Aerial crown-view tile of a tropical tree (Barro Colorado Island, Panama), acquired 20241112:
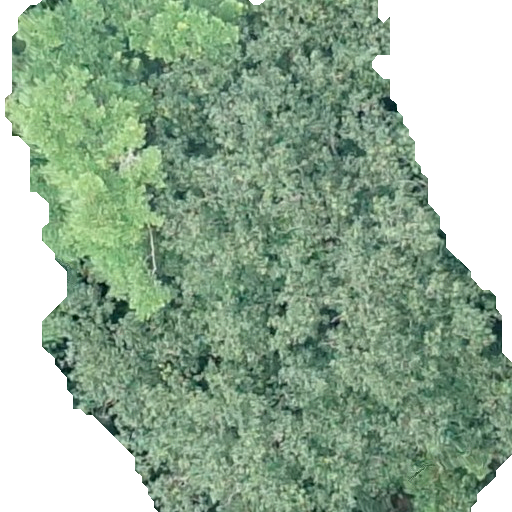
Species: Hieronyma alchorneoides
GBIF accepted scientific name: Hieronyma alchorneoides
Crown area: 338.032 m²